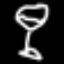
Label: hourglass